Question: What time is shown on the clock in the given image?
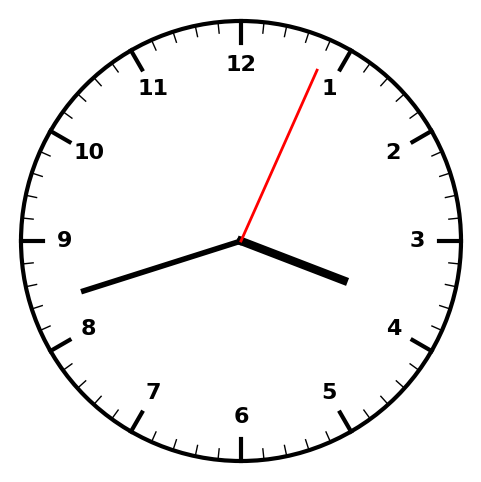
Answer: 03:42:04